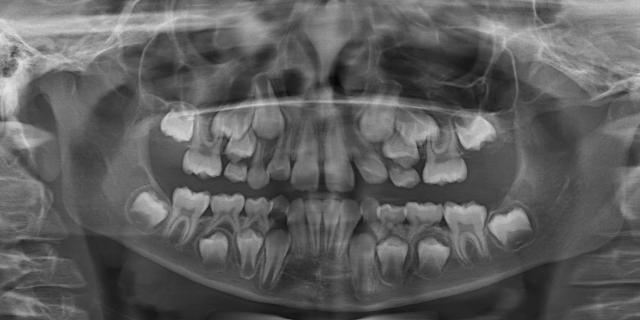
child